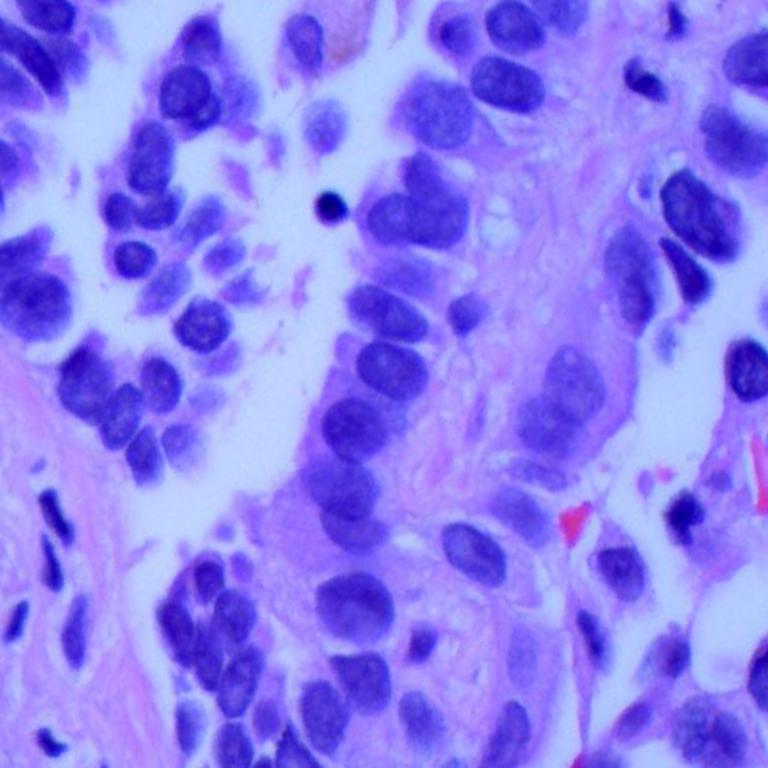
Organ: lung
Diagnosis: adenocarcinomas